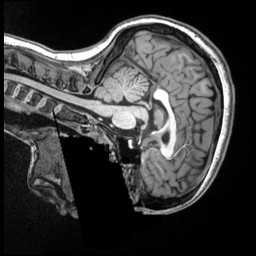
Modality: T1w
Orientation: sagittal
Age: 19
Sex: female